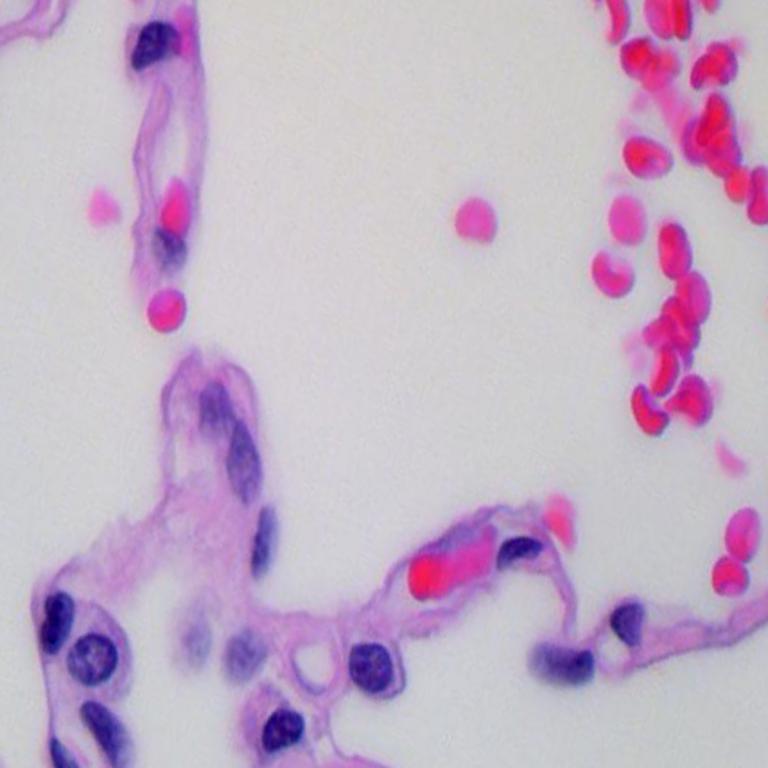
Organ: lung
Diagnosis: benign